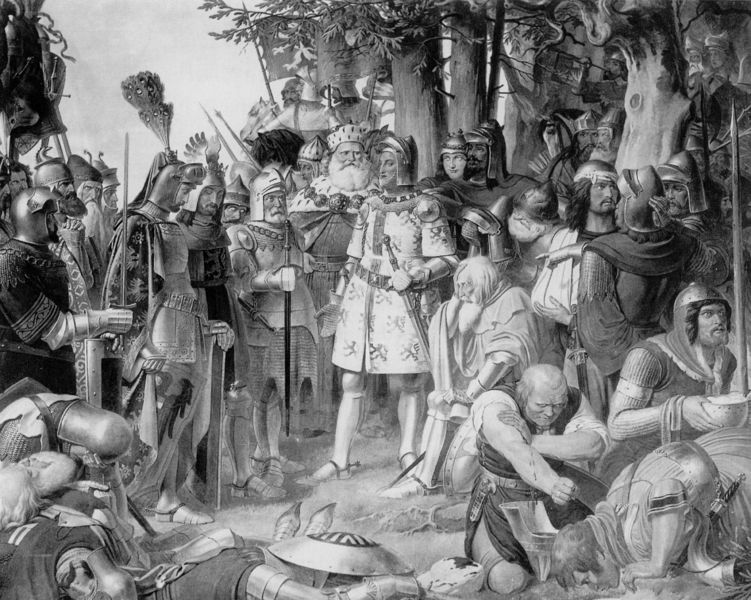
Titel: König Ludwig der Bayer begrüßt seinen gefangenen Gegenkönig Friedrich den Schönen nach der Schlacht von Ampfing
Künstler: Karl Hermann
Standort: München
Institution: Hofgartenarkaden
Schlagwörter: adler, baum, blätter, dunkel, feder, gemälde, gruppe, hand, himmel, kampf, kopf, kämpfer, körper, laub, mann, schatten, wasser, weiß, wolken, wunde, baumstämme, bäume, fluss, frauen, landschaft, menschen, mädchen, sand, see, frau, grau, haar, handschuhe, hell, hut, hüte, kleid, kleider, licht, mund, männer, reden, schmuck, schwarz, skizze, stirn, straße, szene, zeichnung, ausblick, blick, gras, rasen, wiese, wolke, ansammlung, gespräch, herren, masse, menge, versammlung, alt, bart, feier, gesichter, kappe, kappen, mütze, mützen, trinken, arm, arme, augen, federn, geschichte, gesicht, hermelin, hinrichtung, kleidung, köpfen, leiche, mensch, schale, schüssel, stein, steine, teller, tod, tot, toter, bild, herr, horn, hände, bach, baumstamm, erde, stamm, busch, büsche, boden, personen, blatt, person, kinn, krone, wald, bauern, reiter, beine, deutschland, federbusch, bein, ruhe, liegen, schlafen, schlafende, schuhe, fahne, flagge, jungen, rede, zug, pause, rast, grisaille, figuren, romantik, tannen, krieg, schlacht, stämme, historienbild, kaiser, könig, lanze, soldaten, essen, muskeln, homme, wandgemälde, metall, junge, nazarener, baumkrone, bauer, gruppen, foto, fotografie, waschen, schild, nahrung, blut, wage, krank, religion, münchen, aufruhr, lichtung, druck, schwarz weiss, radierung, schilder, schwert, schwerter, uniform, uniformen, waffen, leichen, soldat, tote, verletzte, waffe, auflauf, menschenmasse, degen, helm, herrscher, tanne, treffen, speisen, entwurf, gruppenbild, ritter, anführer, armee, heer, rüstung, wappen, helme, harnisch, löwen, astloch, bluten, reise, sage, mittelalter, krieger, müde, general, empfang, tannenwald, begrüssung, historismus, ritterrüstung, umzug, feldherr, plan, visier, könige, löwe, speer, ankunft, federschmuck, sporen, müdigkeit, waldweg, helden, sieger, tropfen, rasten, feil, lager, ehrung, roi, hofgarten, neogotik, rüstungen, quelle, baum bäume, schmied, speise, epee, ritterrüstungen, erschöpfung, besprechung, schil, chemin, ruhende, soldats, ansturm, reichsadler, kettenhemd, rastende, harnische, artus, epees, guerre, hommes, lagerstätte, chevalier, bruestung, polen, pfauenfedern, scene, federbüsche, kopfschutz, unoform, lagerplatz, erschöpfte, bauernsoldat, kleidauge, könge, nführer, piero della francesca, schweppermann, steim, druck ritter, chevaliers, forgeron